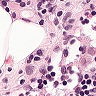
Metastatic tissue present: no